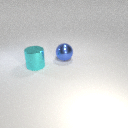
large blue metal sphere behind large cyan metal cylinder